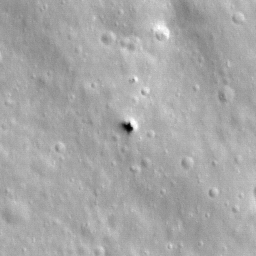
Pit: Stevinus 26
Host crater: Stevinus
Host type: impact_melt
Lunar coordinates: latitude -32.133, longitude 54.865